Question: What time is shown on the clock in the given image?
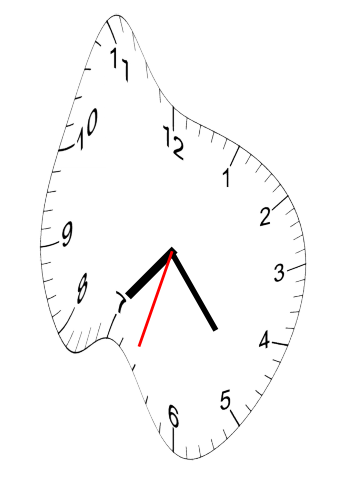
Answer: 07:23:33